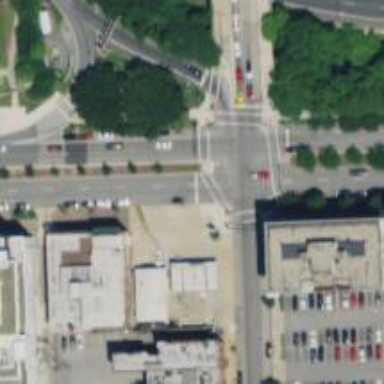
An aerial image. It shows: Marked crossing on path road with traffic island.